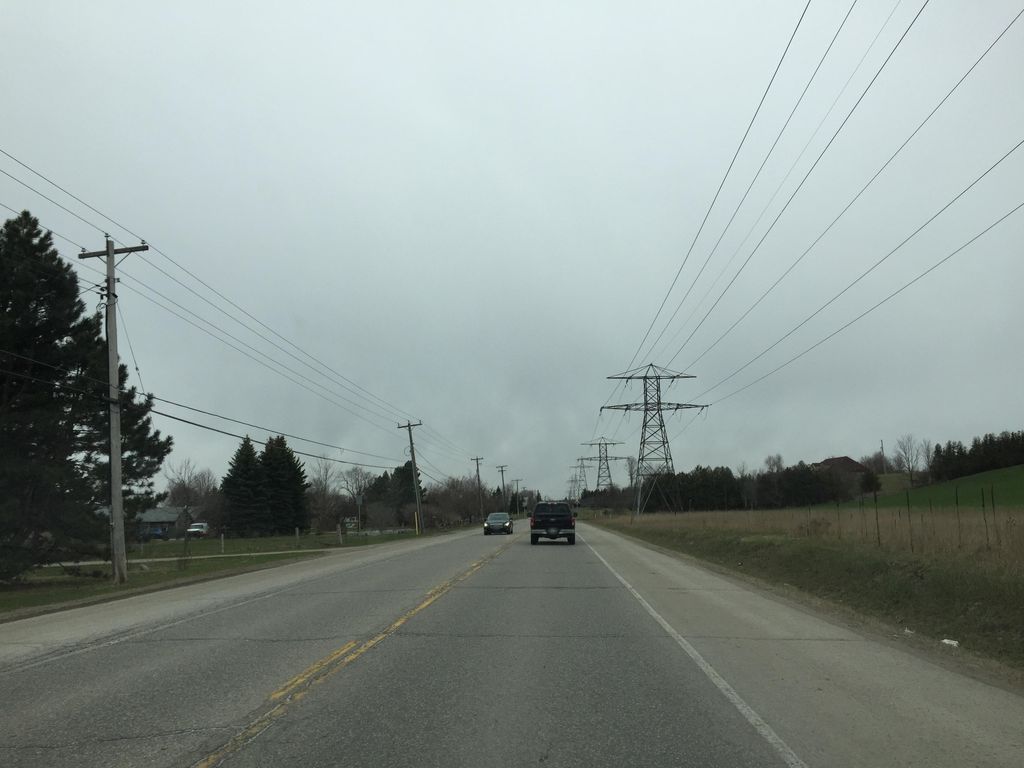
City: kitchener-waterloo